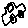
Label: car